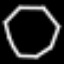
Label: octagon